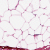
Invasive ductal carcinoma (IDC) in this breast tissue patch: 0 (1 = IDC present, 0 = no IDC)